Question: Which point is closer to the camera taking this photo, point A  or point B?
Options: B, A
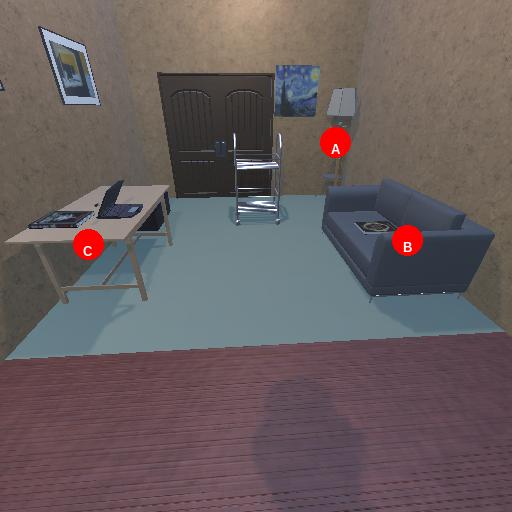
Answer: B